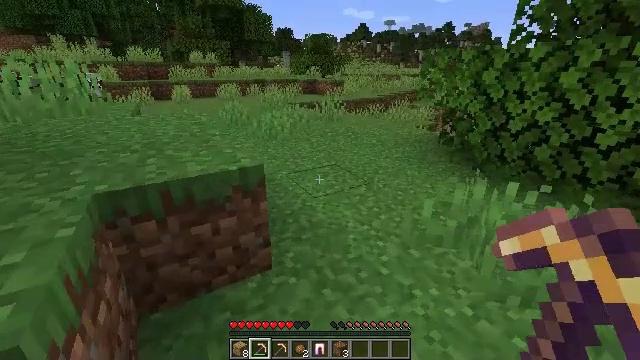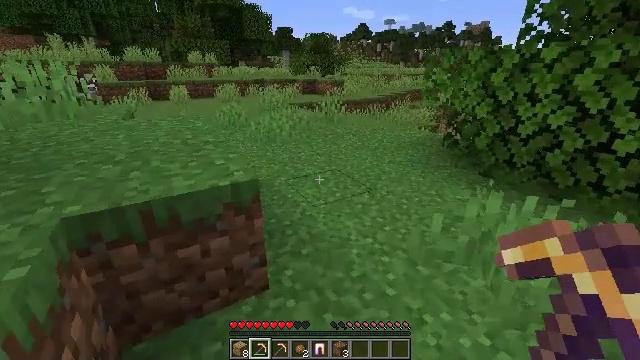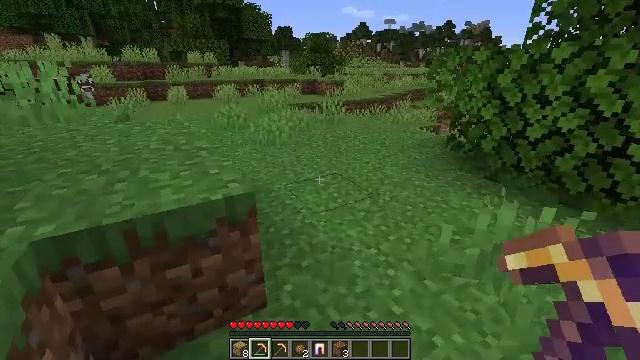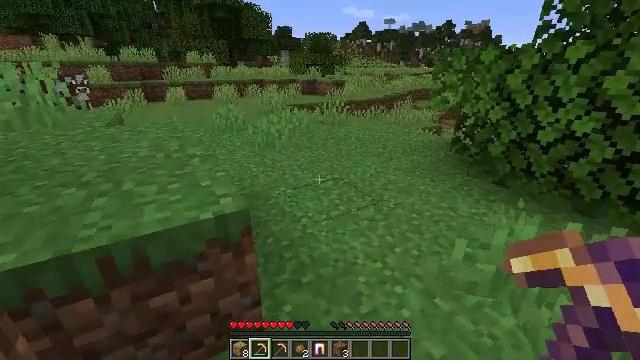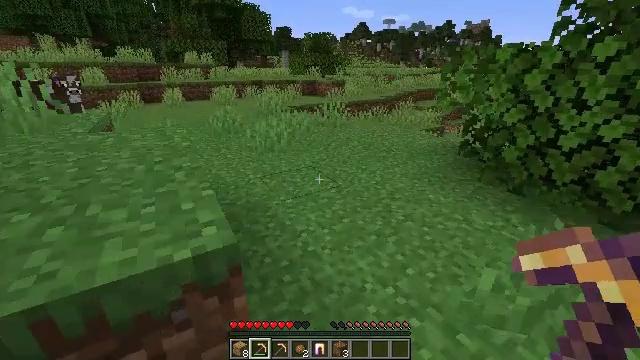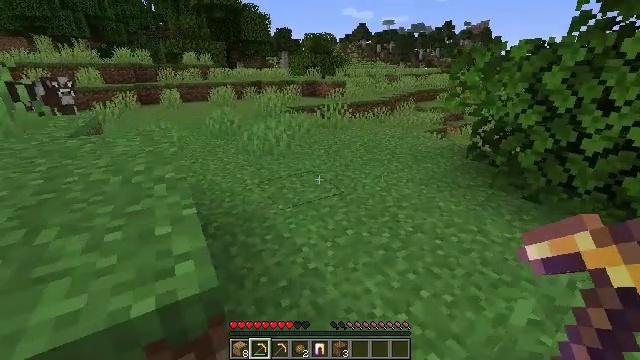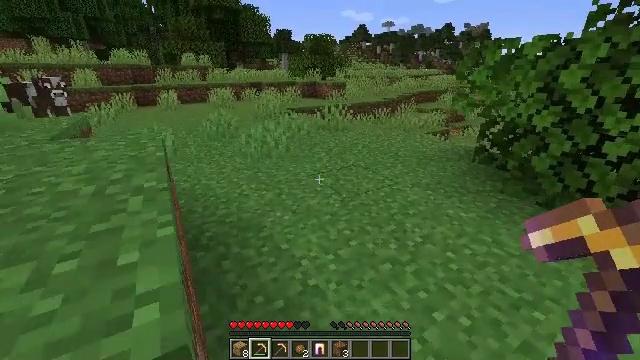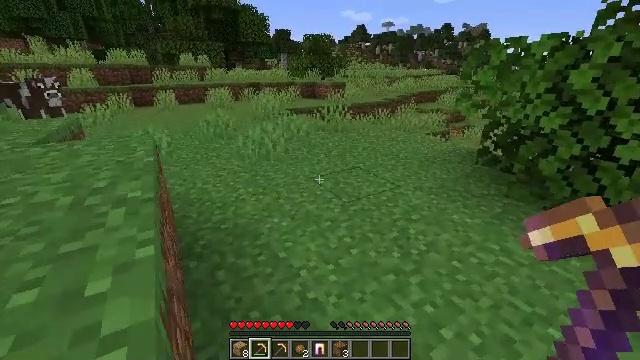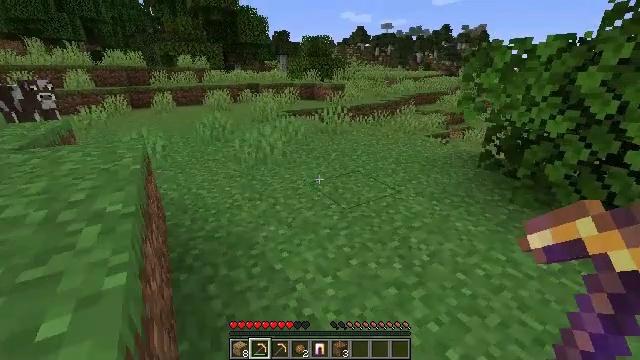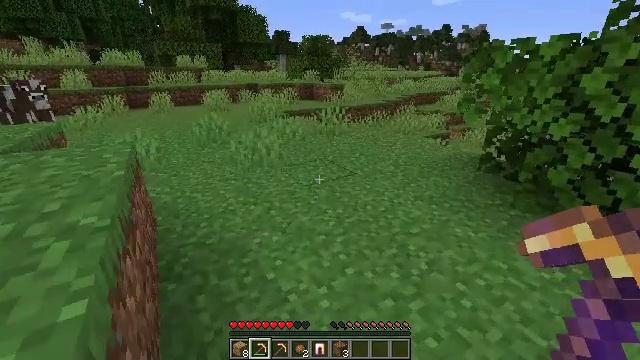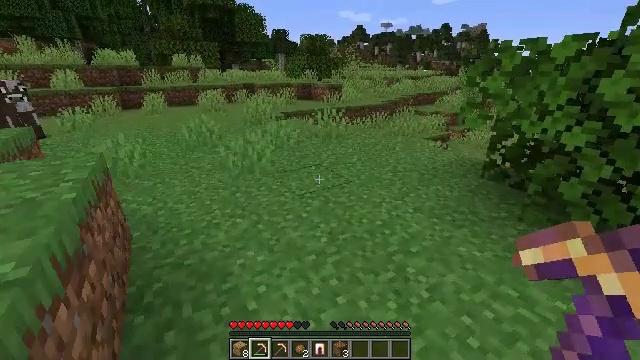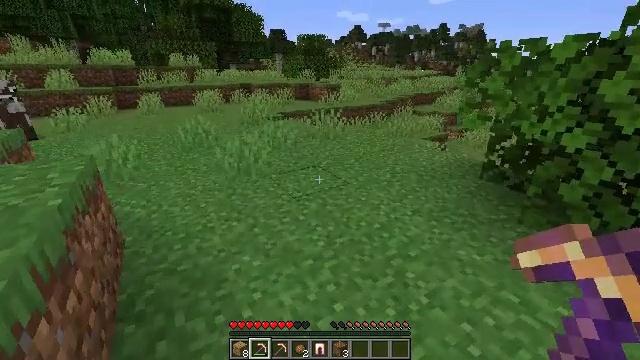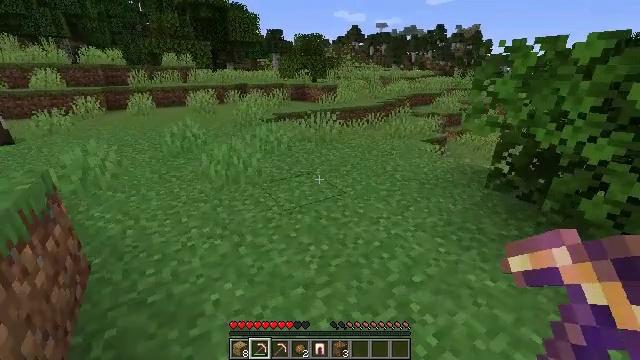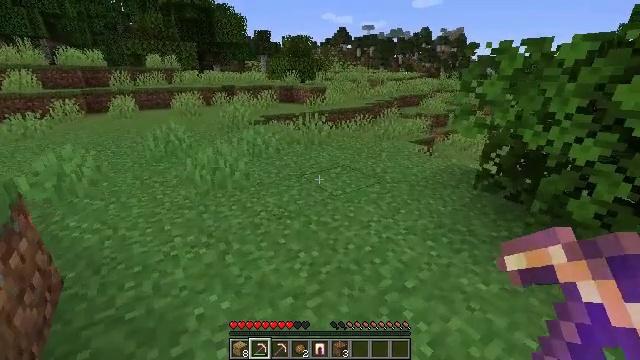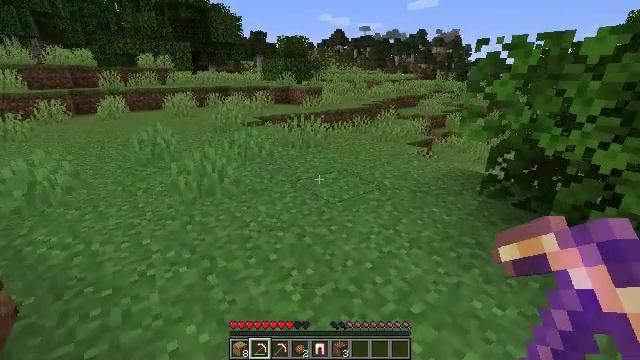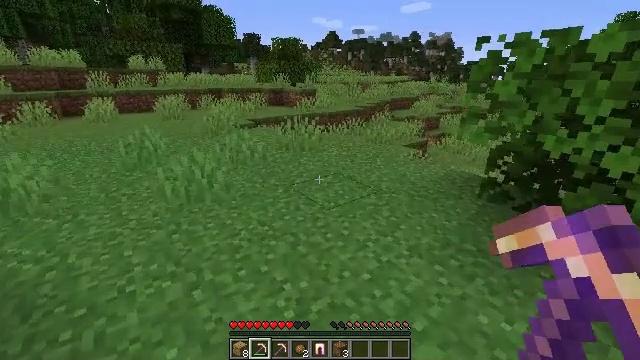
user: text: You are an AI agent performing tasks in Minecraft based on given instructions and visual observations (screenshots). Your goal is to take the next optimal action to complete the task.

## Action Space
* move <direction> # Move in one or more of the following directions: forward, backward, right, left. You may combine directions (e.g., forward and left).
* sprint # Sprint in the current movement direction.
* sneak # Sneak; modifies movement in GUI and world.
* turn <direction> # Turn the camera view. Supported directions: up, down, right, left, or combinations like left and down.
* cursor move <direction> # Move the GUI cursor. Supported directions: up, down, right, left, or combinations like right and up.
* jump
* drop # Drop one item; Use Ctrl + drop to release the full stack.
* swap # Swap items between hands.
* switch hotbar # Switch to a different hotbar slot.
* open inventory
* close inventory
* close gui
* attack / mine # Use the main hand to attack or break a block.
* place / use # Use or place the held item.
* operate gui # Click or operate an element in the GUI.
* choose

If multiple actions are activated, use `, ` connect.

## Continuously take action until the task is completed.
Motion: motion action
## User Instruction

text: Remove oak leaves from branches.
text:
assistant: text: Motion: move forward
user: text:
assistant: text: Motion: move forward
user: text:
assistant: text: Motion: move forward
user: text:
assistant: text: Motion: move forward
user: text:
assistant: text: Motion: move forward
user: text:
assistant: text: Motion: move forward
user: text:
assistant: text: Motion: move forward
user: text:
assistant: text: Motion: move forward
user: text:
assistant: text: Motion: move forward
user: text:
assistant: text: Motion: move forward
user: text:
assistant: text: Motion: move forward
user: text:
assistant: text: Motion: move forward
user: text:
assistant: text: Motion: move forward, turn right
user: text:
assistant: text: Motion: move forward
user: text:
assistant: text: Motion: move forward, turn right
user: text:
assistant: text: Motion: move forward
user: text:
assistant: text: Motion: move forward
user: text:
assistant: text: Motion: move forward
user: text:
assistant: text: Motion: move forward
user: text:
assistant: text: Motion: move forward
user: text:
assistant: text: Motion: move forward
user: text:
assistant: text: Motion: move forward, turn right
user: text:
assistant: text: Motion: move forward
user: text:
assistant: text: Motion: move forward
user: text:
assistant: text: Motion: move forward, turn right
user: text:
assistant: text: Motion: move forward, turn right
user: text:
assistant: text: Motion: move forward, turn right
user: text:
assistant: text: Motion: move forward, turn right
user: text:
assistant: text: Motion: move forward, turn right
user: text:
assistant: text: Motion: move forward, turn right